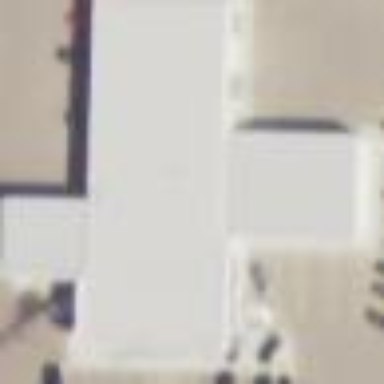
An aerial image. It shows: Car shop building.